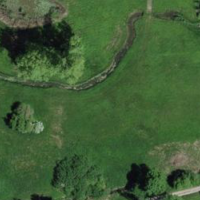
EUNIS habitat code: 24
Species observed at this site:
Falco tinnunculus